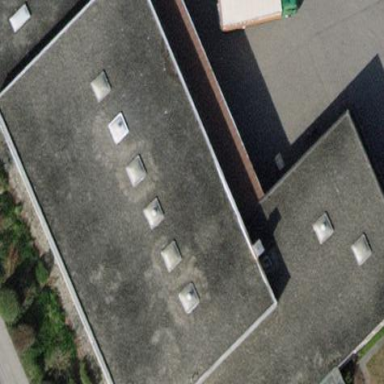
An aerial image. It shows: Industrial building.